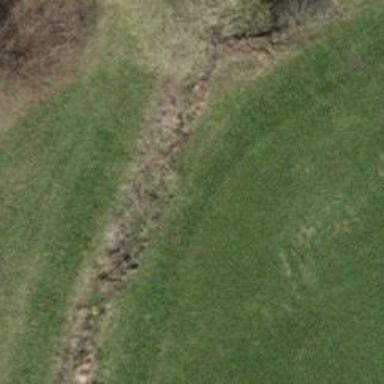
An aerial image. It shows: Lateral water hazard in golf course.